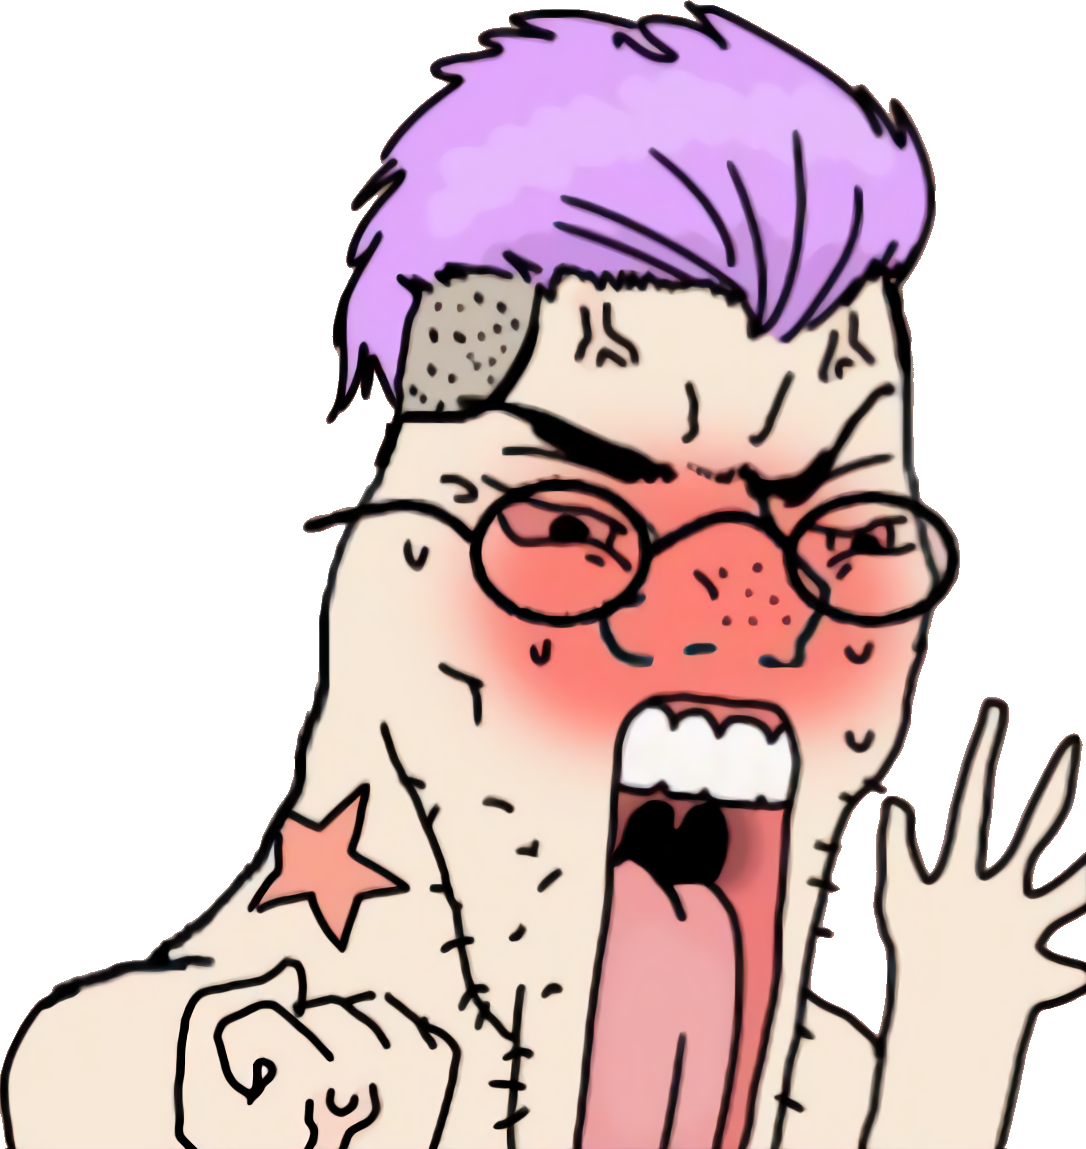
Label: 5_Zoomer